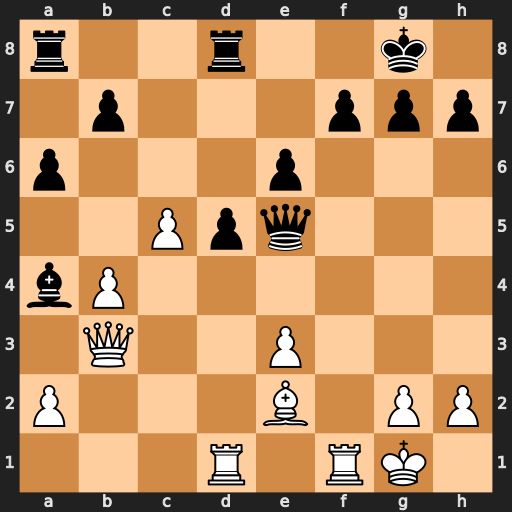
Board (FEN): r2r2k1/1p3ppp/p3p3/2Ppq3/bP6/1Q2P3/P3B1PP/3R1RK1
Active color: w
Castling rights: -
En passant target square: -
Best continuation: Qxa4 Qxe3+ Rf2